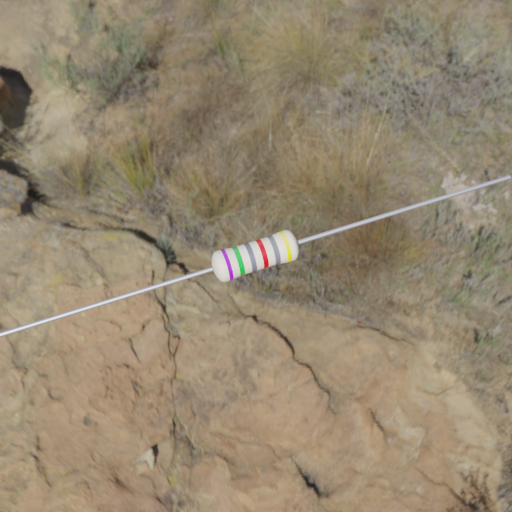
Resistor colour bands (in order): violet, green, gray, red, gray, yellow